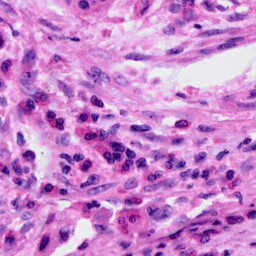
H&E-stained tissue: Cervix